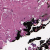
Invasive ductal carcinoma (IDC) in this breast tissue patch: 0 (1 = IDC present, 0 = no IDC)